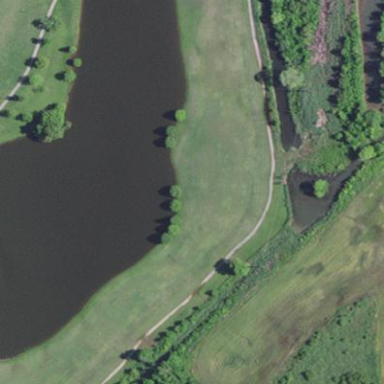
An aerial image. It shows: Water hazard in golf course. The hazard is natural water feature.